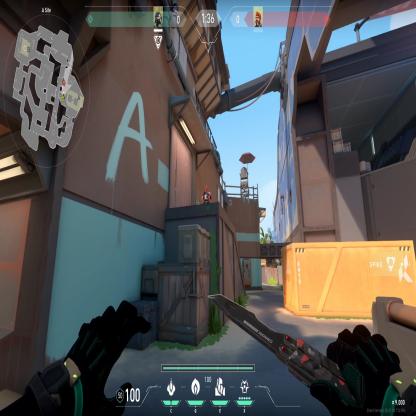
Label: enemy